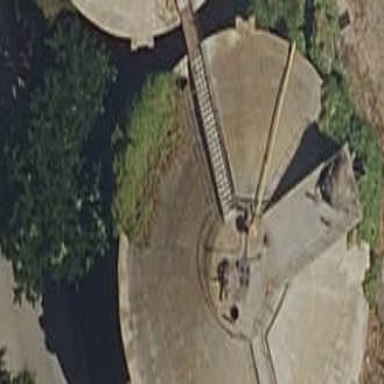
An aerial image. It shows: Storage tank with man-made structure.